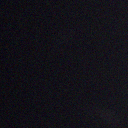
Screen state: off